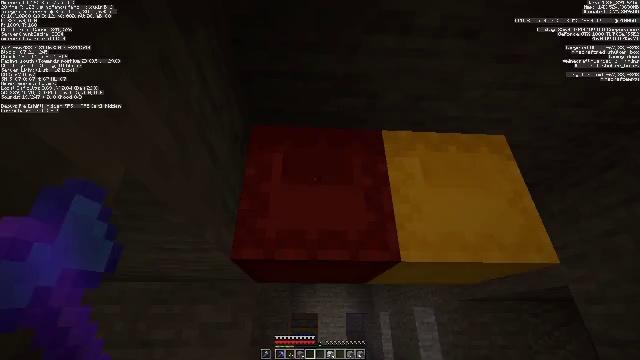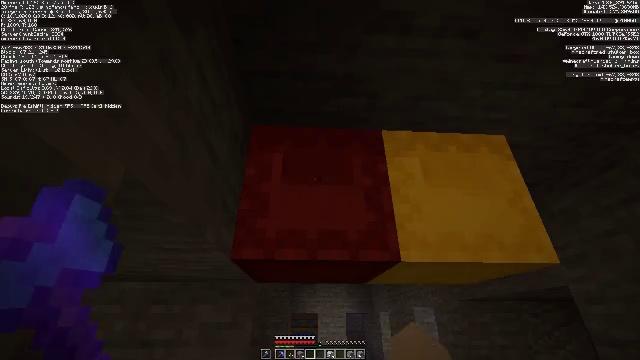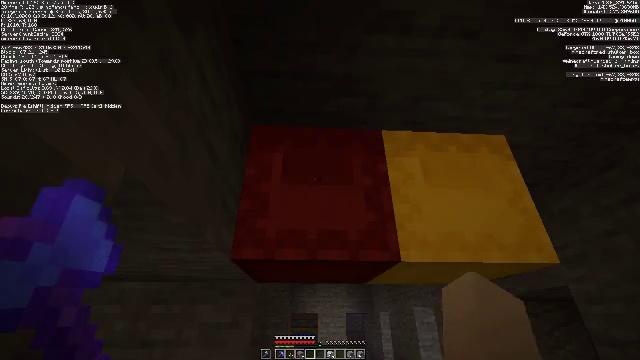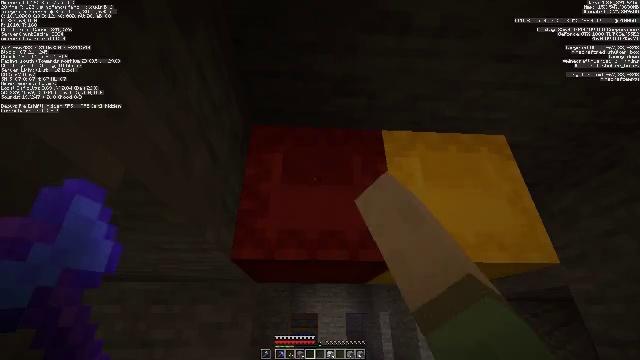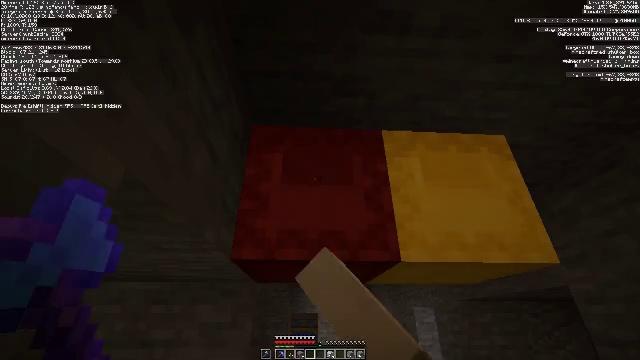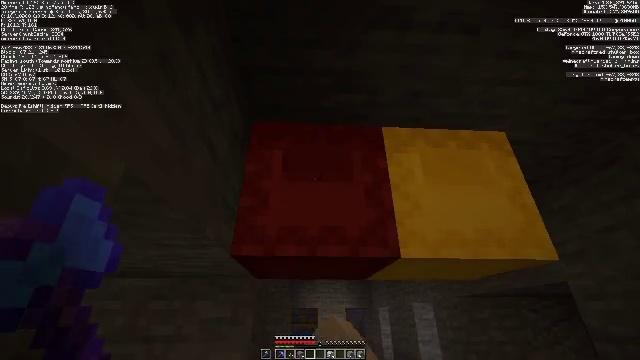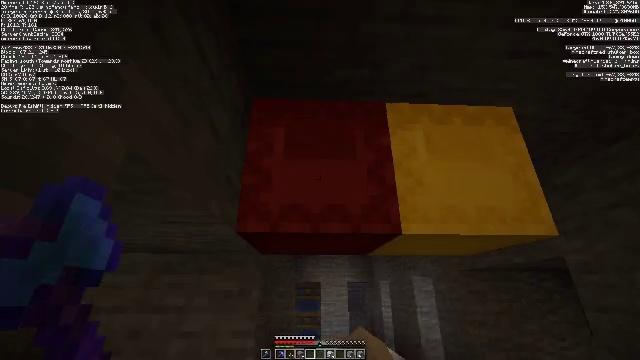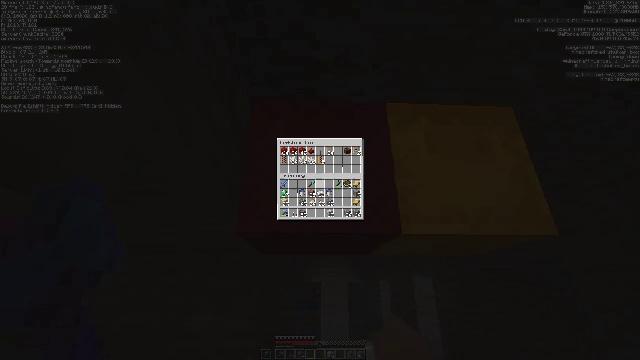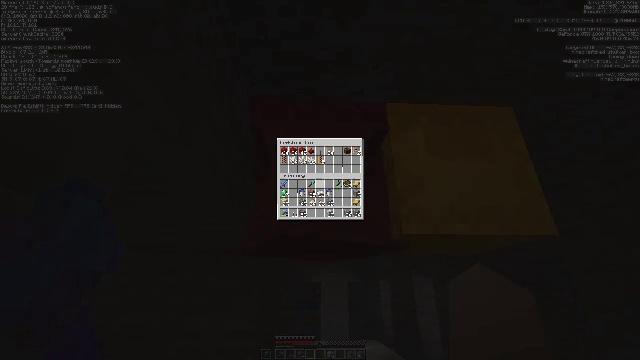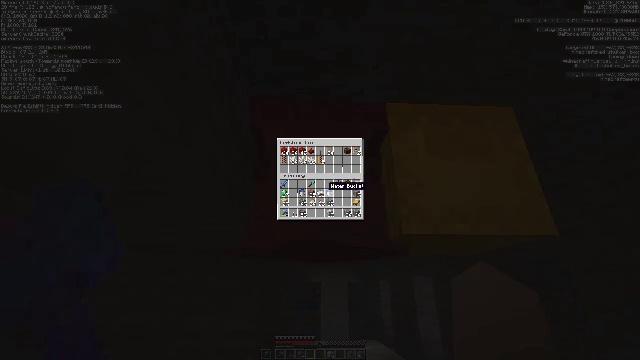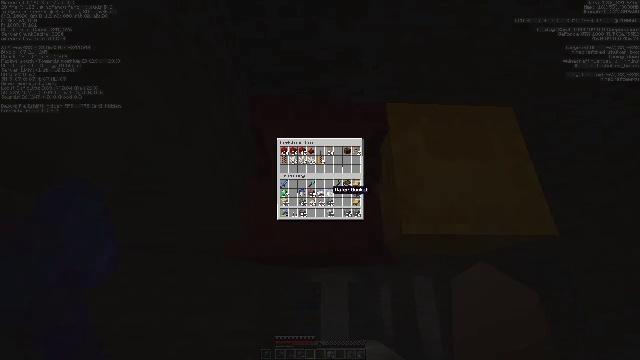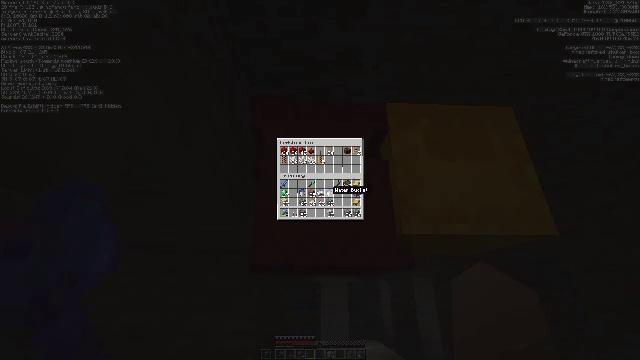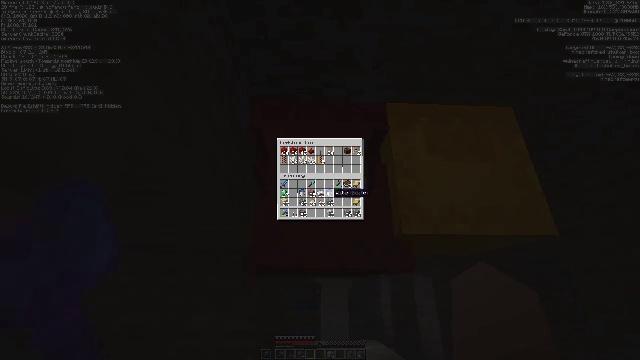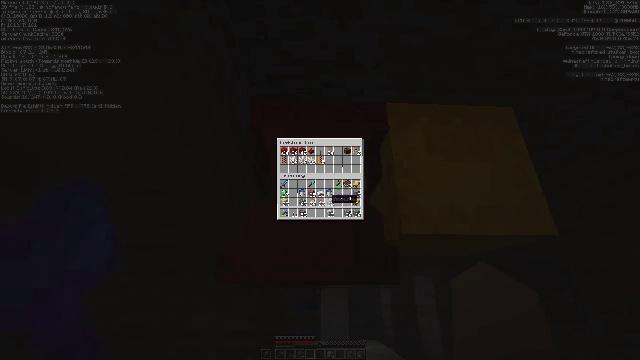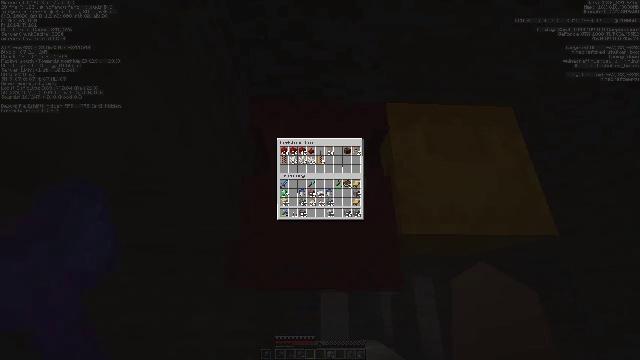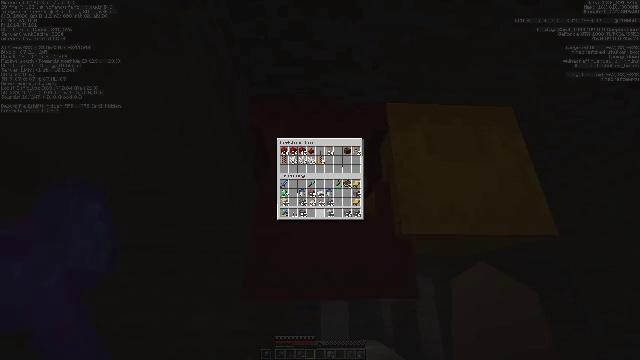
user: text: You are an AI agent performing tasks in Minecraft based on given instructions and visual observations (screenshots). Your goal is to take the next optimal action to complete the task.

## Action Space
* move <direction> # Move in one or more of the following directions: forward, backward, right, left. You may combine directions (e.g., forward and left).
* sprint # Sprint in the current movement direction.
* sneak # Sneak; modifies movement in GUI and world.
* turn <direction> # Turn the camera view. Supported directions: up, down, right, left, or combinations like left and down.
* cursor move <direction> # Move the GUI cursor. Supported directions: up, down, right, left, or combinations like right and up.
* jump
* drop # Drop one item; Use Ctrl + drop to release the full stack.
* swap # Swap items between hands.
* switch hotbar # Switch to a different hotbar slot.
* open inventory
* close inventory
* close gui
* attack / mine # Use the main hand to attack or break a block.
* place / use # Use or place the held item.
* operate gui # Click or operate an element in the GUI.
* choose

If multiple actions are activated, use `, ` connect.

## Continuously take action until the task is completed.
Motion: motion action
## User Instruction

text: Break the yellow shulker box to collect it.
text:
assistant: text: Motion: no_op
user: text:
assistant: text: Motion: use / place
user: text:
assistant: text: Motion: use / place
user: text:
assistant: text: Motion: use / place
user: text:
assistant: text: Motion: no_op
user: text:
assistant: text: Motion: turn down
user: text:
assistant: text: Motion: turn down
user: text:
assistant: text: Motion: turn up
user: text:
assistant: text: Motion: turn right and down
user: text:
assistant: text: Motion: turn right and down
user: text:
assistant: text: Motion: no_op
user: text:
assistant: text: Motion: no_op
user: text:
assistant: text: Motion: turn down
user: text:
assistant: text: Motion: turn down
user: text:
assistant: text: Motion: sneak, turn left
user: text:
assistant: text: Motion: sneak
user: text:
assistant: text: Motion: sneak, turn left
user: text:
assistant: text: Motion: sneak, turn left
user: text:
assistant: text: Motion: sneak
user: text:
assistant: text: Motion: sneak
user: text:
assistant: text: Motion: sneak, attack / mine
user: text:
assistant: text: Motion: sneak, attack / mine
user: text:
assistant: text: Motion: sneak, turn right and up
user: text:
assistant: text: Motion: sneak, turn right and up
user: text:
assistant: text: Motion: sneak
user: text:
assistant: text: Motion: sneak, attack / mine
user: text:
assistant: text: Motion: sneak, attack / mine
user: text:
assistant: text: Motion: sneak, attack / mine
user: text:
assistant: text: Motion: sneak
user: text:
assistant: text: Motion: sneak